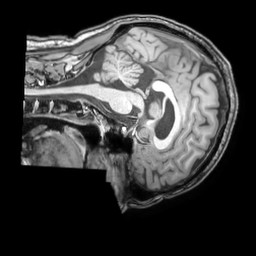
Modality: T1w
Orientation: sagittal
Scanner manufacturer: philips
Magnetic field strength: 3 T
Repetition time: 0.007 s
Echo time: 0.003501 s